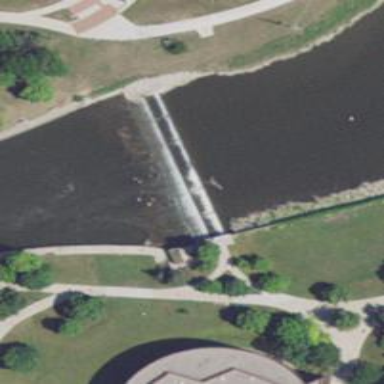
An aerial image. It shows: Dam along waterway.